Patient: sex M, age 48
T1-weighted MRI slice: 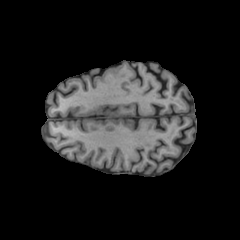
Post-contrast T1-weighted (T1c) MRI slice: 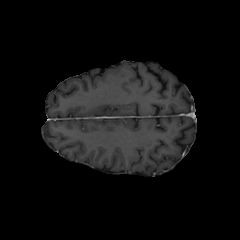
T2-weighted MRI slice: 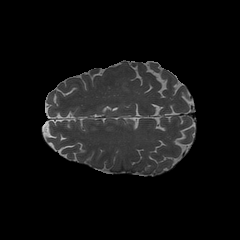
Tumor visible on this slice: no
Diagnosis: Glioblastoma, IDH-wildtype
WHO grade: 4